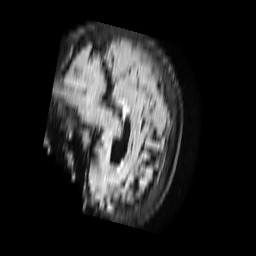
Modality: FLAIR
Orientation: sagittal
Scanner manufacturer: philips
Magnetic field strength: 1.5 T
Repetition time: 6 s
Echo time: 0.1005 s